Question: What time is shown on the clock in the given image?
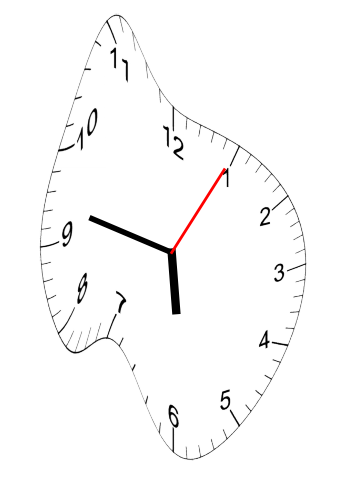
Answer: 05:47:05